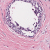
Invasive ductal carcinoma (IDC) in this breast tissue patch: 0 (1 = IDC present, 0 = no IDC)